Aerial crown-view tile of a tropical tree (Barro Colorado Island, Panama), acquired 20250915:
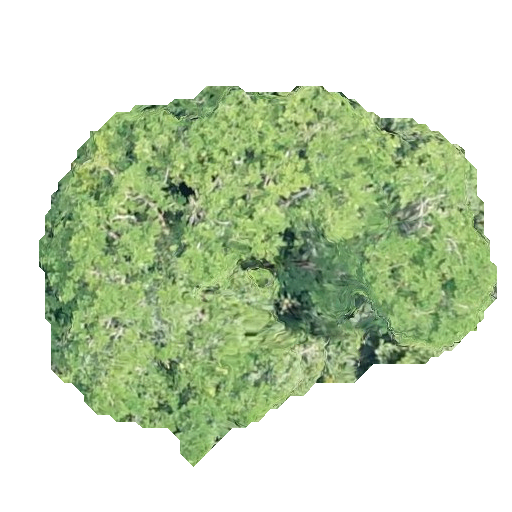
Species: Platypodium elegans
GBIF accepted scientific name: Platypodium elegans
Crown area: 175.774 m²